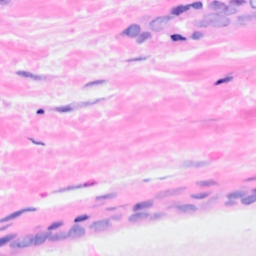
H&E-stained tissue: Breast